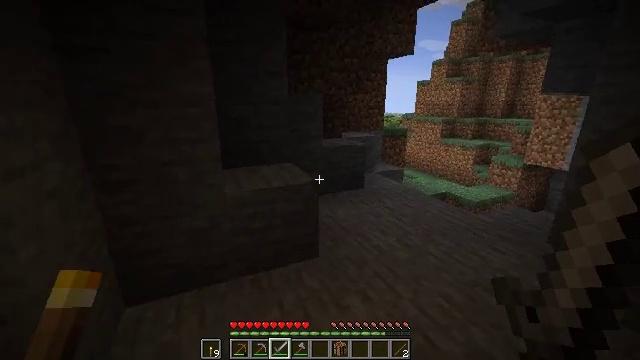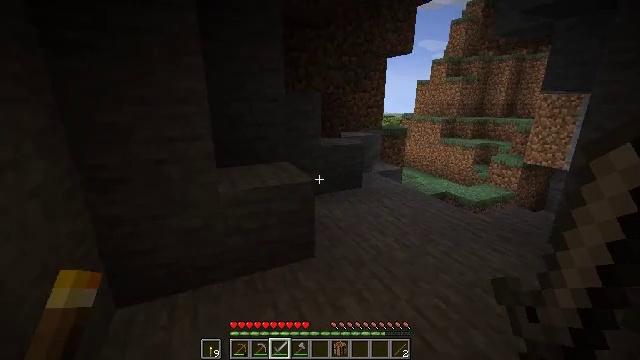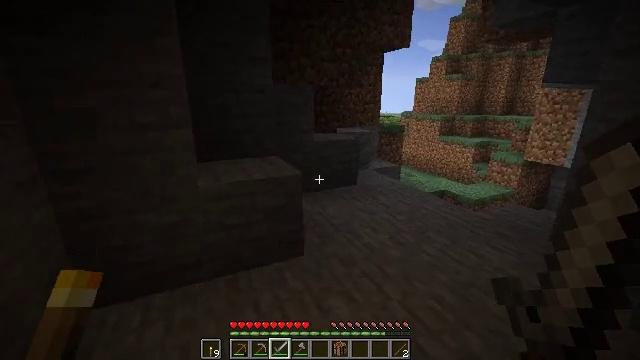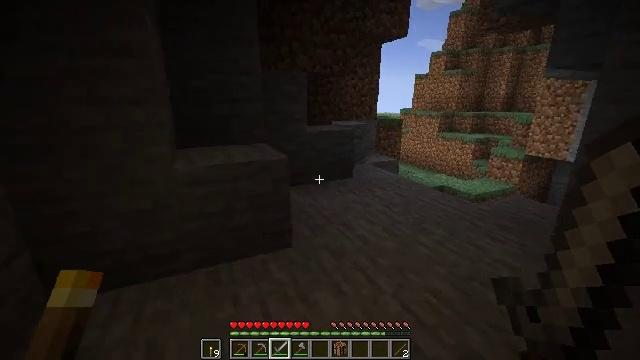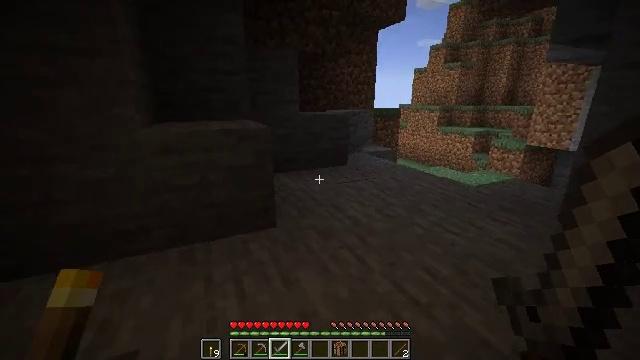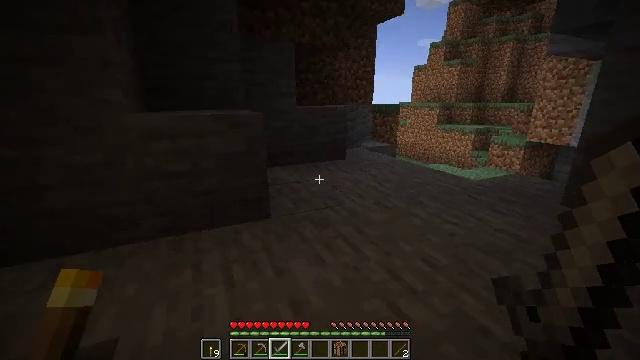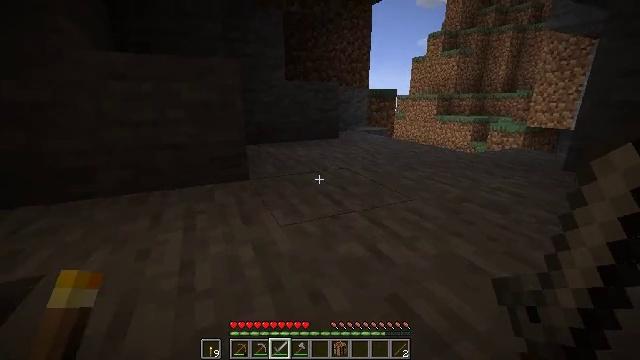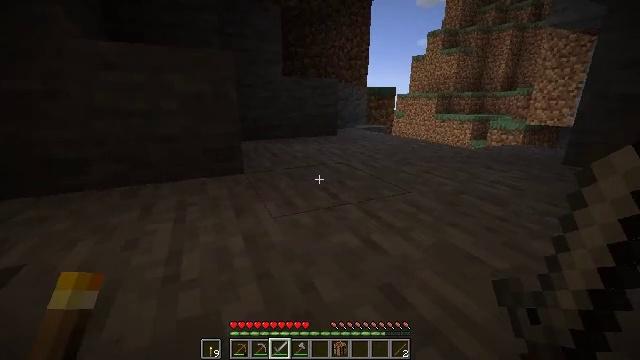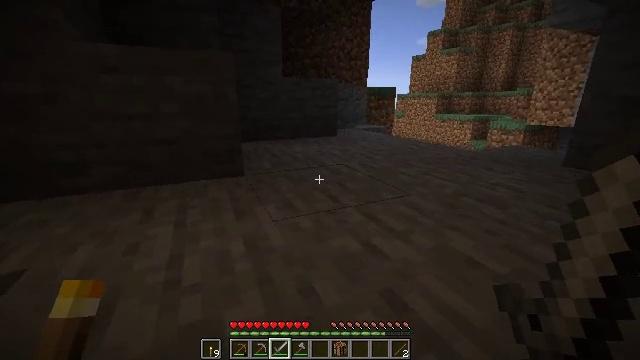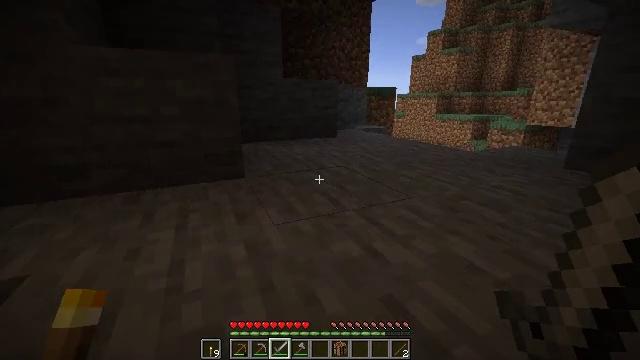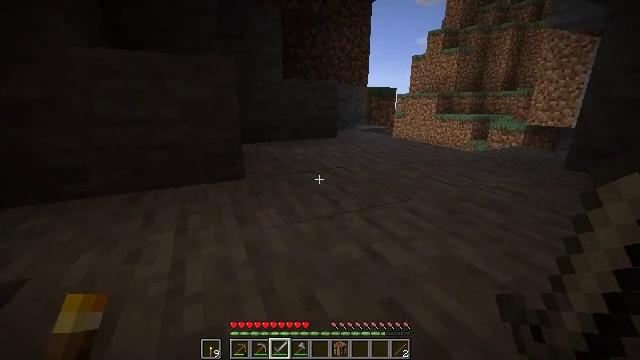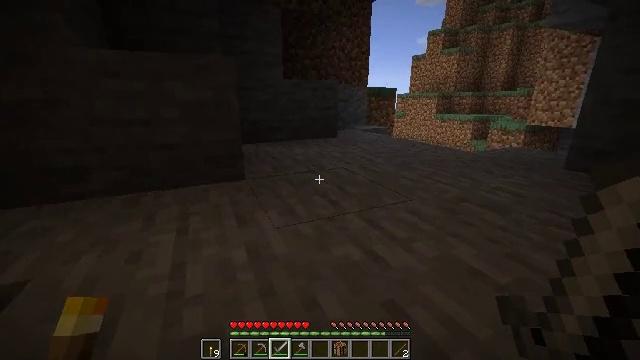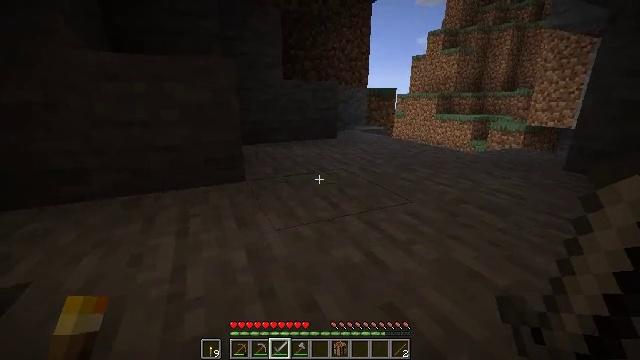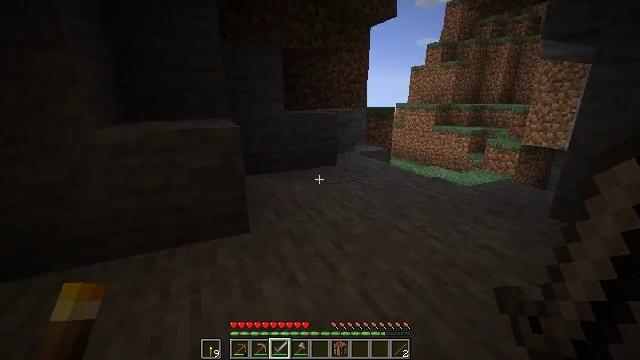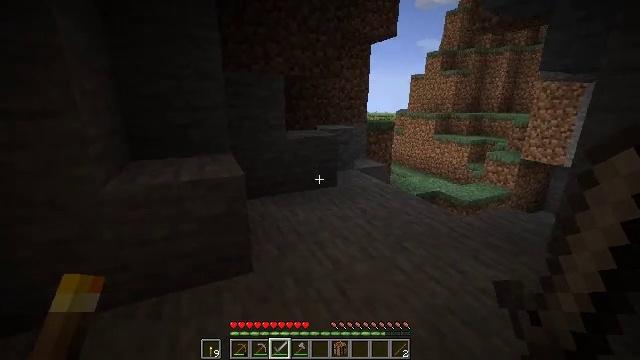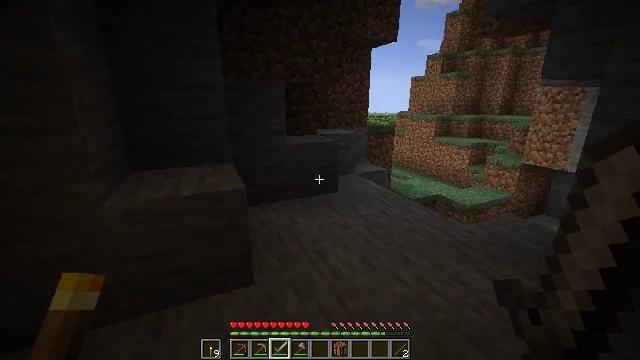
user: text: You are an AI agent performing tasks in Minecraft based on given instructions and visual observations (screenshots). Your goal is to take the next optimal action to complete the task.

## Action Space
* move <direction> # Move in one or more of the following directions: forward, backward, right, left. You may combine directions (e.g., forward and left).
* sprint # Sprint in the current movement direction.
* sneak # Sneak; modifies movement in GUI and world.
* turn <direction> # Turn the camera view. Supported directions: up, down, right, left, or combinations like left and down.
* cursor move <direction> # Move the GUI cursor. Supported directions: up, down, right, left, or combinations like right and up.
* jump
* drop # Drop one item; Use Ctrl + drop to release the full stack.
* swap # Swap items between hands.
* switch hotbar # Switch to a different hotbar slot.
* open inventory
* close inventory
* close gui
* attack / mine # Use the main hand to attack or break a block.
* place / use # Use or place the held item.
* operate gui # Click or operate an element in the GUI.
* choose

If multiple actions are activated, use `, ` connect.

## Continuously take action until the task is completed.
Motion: motion action
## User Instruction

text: Attack the torch to pick it up.
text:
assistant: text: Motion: move forward and move right
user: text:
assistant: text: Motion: move forward and move right
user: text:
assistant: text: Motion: move forward
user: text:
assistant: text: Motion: move forward
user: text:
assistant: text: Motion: move forward
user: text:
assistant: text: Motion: move forward
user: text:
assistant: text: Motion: move forward
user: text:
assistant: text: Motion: move forward
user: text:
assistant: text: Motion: move forward
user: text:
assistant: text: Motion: move forward
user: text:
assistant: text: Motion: move forward and move right
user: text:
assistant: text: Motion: move forward and move right, jump
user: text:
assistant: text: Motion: move forward and move right, jump
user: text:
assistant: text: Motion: move forward, jump
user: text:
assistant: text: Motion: move forward
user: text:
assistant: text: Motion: move forward
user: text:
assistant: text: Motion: move forward
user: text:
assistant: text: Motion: move forward
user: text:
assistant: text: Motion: move forward, turn right and down
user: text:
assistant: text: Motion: move forward, turn right and down
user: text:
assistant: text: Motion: move forward, turn right and down
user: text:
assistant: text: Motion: move forward, turn right and down
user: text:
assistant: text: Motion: move right, turn right and down
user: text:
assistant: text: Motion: move right, turn right
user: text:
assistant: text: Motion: move right
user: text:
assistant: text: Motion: move right
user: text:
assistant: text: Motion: move forward and move right, turn left and up
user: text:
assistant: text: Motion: move forward and move right, turn right and down
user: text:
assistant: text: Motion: move forward and move right, turn right and down
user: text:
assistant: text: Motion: move forward and move right